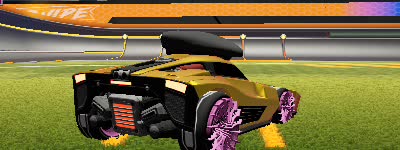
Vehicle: breakout